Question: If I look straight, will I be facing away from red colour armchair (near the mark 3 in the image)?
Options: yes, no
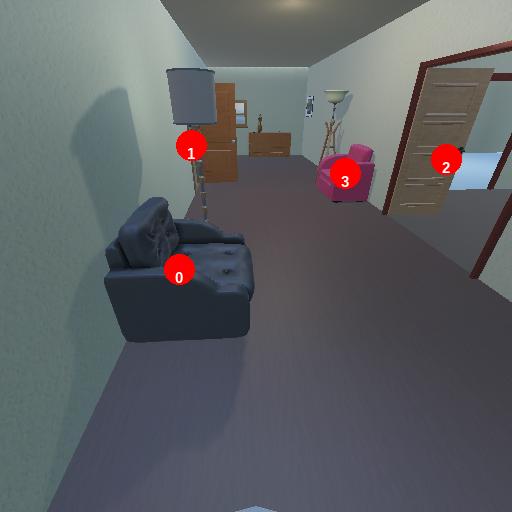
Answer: yes